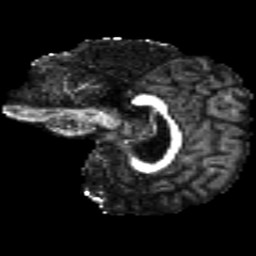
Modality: FA
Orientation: sagittal
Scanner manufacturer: siemens
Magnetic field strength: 3 T
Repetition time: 4.16 s
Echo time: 0.0806 s